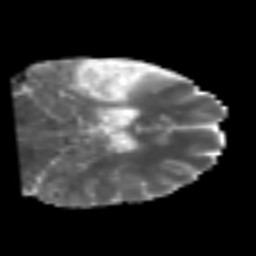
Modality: MD
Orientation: coronal
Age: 49
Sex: male
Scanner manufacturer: siemens
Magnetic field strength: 3 T
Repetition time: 6.1 s
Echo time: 0.101 s